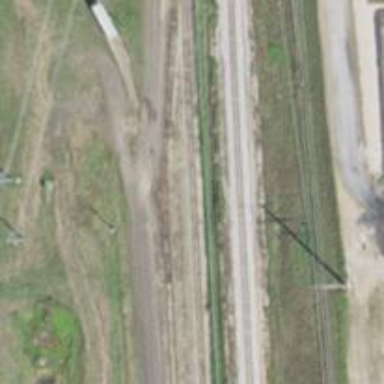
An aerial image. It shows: Level crossing along the railway.